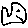
Label: fish